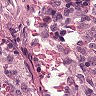
Metastatic tissue present: no